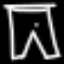
Label: pants